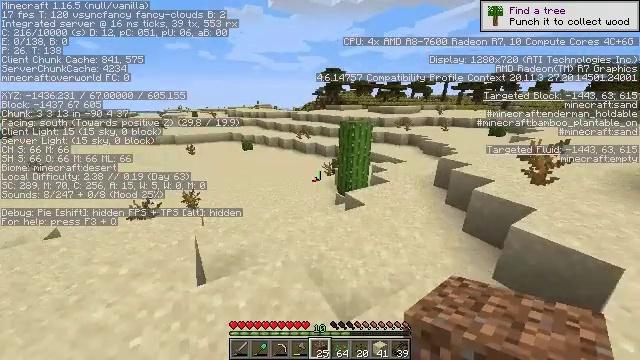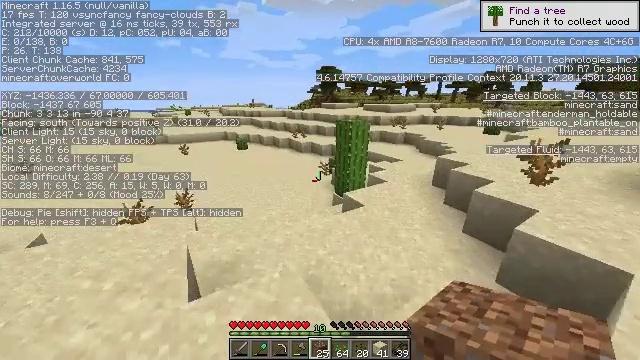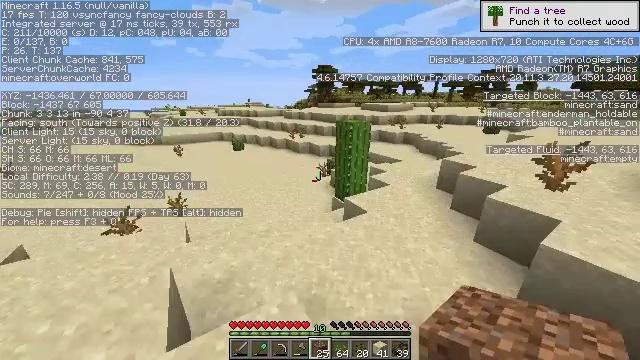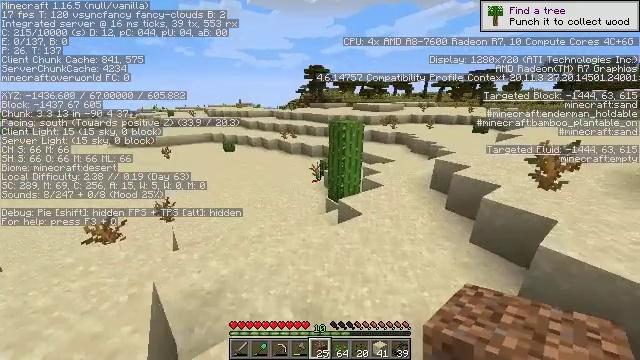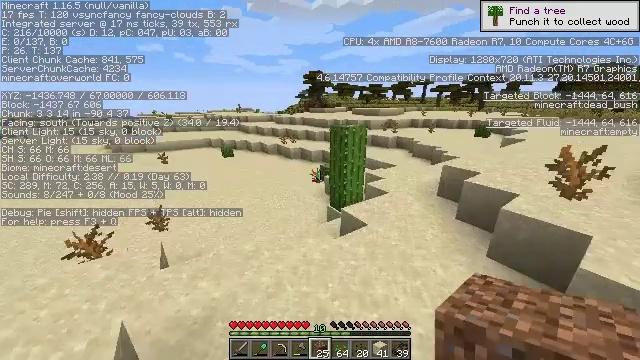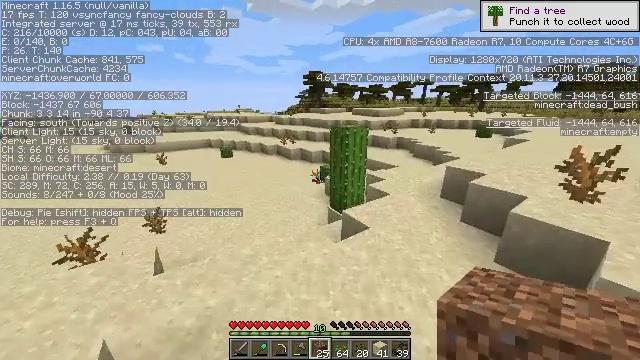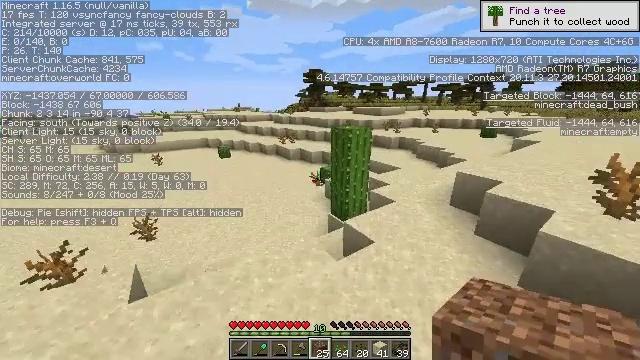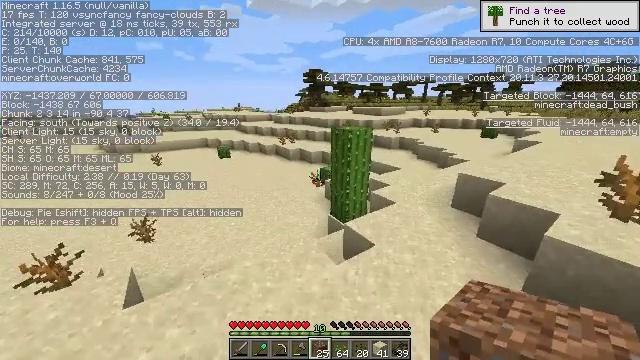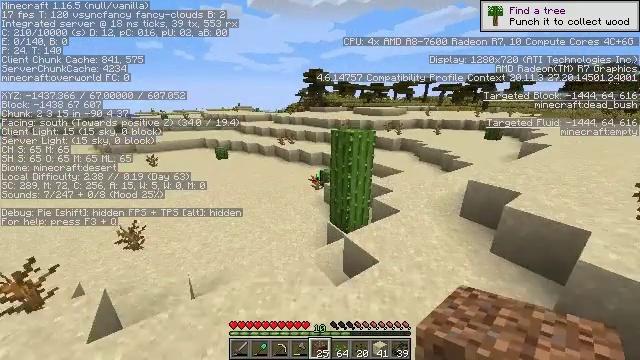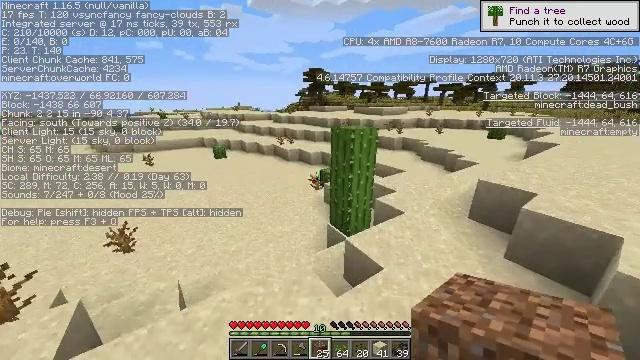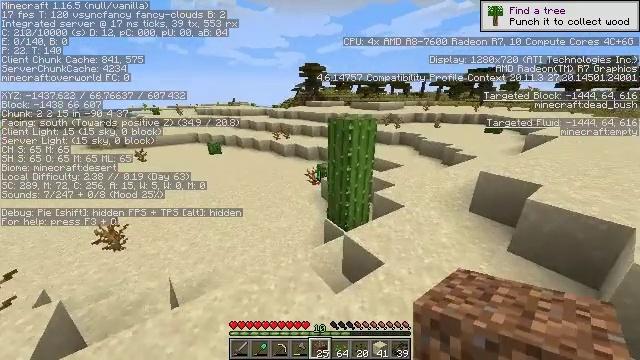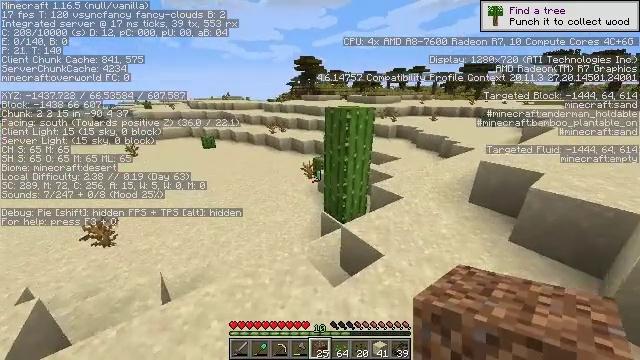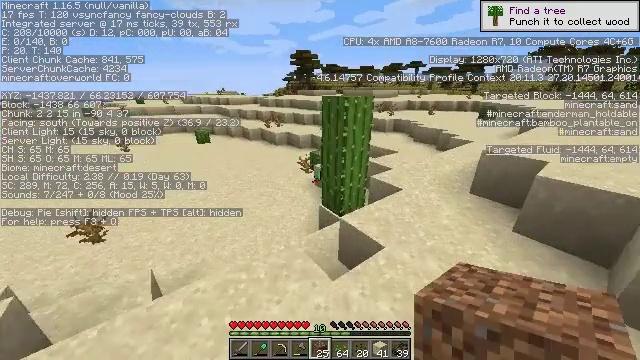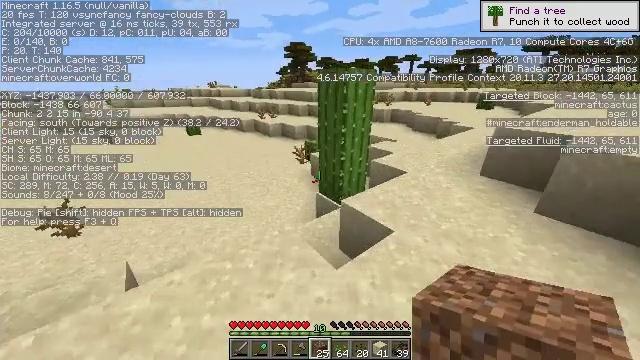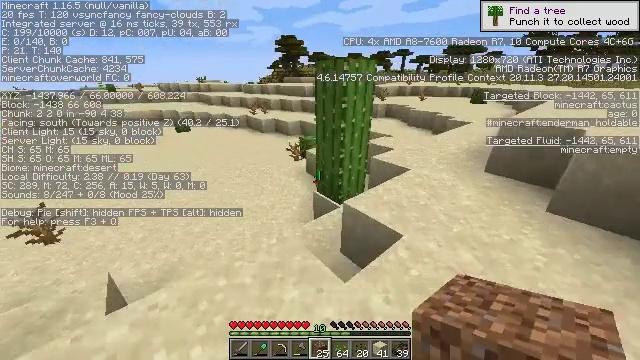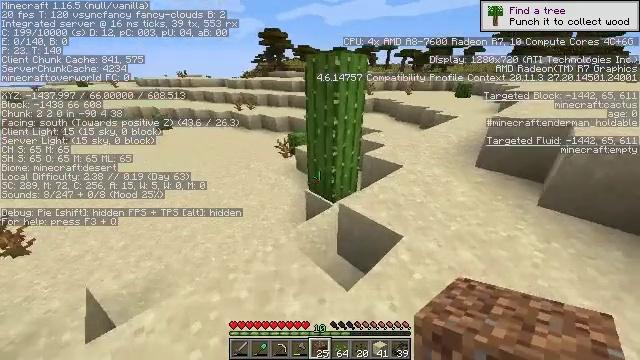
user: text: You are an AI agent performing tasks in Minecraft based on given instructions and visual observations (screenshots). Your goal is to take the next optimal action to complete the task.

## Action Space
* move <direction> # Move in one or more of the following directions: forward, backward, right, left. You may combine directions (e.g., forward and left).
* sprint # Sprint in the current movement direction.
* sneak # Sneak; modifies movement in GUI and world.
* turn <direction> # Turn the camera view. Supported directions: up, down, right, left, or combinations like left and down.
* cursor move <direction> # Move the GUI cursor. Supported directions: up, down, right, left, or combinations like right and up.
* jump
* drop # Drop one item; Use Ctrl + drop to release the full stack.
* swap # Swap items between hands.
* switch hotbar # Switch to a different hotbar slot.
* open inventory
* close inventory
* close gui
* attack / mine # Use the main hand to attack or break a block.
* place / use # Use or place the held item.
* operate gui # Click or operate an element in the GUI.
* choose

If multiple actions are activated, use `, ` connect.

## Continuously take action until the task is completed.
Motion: motion action
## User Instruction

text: Harvest the cactus plant.
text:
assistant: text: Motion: move forward, turn right
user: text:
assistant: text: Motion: move forward
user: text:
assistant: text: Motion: move forward, turn right
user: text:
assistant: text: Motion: move forward
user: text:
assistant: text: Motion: move forward
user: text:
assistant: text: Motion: move forward
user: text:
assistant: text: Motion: move forward
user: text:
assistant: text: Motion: move forward
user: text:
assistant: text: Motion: move forward
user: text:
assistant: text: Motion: move forward, turn down
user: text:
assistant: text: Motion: move forward, turn right and down
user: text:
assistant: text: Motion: move forward and move left, turn down
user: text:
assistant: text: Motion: move forward and move left, turn right and down
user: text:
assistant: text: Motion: move forward and move left, turn right
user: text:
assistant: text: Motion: move forward and move left, turn right and down
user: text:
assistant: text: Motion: move forward and move left, turn right and down
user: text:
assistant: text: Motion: move forward and move left, turn right and down
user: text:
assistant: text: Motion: move forward and move left, turn right and down
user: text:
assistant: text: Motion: move forward and move left, turn right
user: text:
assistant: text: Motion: move forward and move left, turn right and up, attack / mine
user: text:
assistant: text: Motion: turn right, attack / mine
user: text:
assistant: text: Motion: turn right, attack / mine
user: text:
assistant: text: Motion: attack / mine
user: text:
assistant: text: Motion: attack / mine
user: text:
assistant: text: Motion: attack / mine
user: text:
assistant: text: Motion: attack / mine
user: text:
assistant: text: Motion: turn left and down, attack / mine
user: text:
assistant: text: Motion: turn left and down, attack / mine
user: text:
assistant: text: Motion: attack / mine
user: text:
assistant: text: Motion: attack / mine